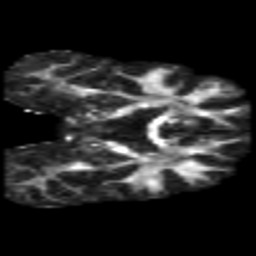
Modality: FA
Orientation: coronal
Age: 34
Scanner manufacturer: philips
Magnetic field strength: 3 T
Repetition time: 8.6 s
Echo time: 0.127 s